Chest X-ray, PA view. Patient: 43 years old, sex M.
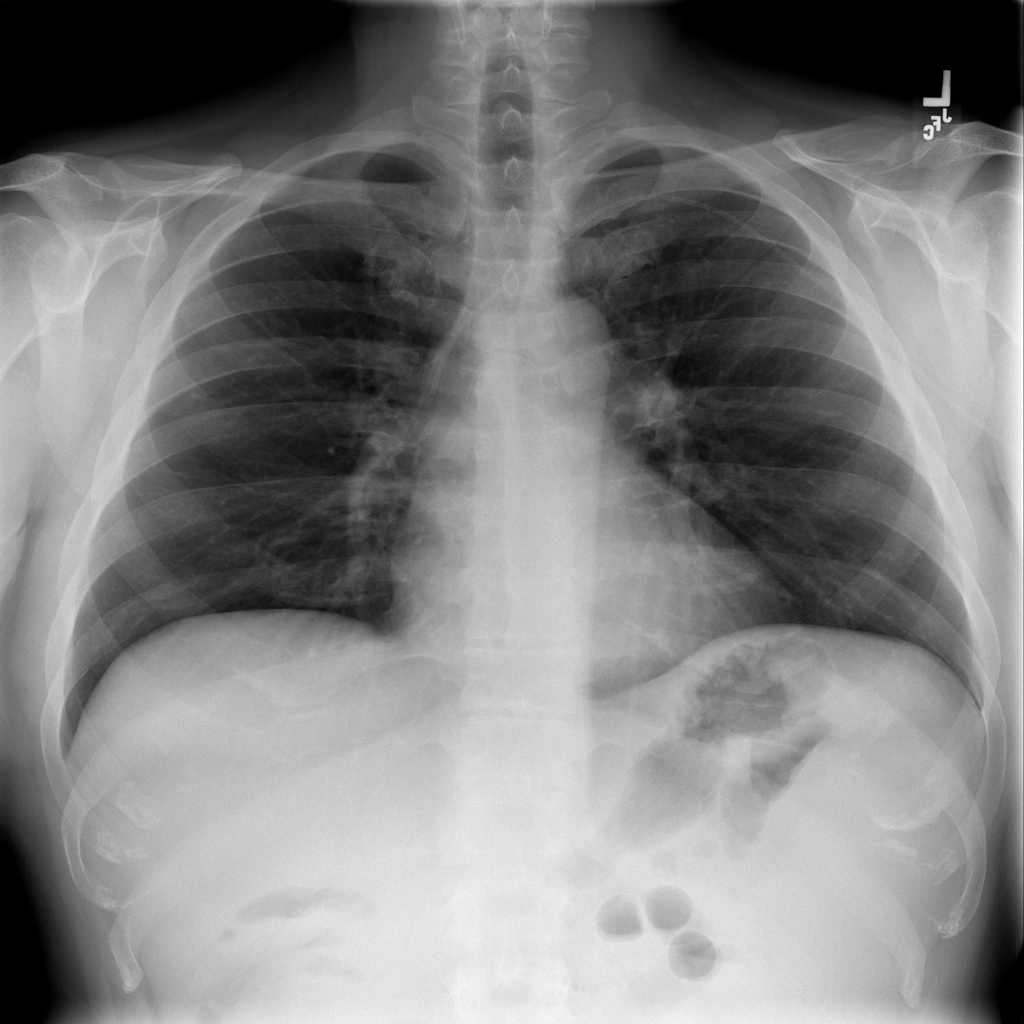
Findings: No Finding